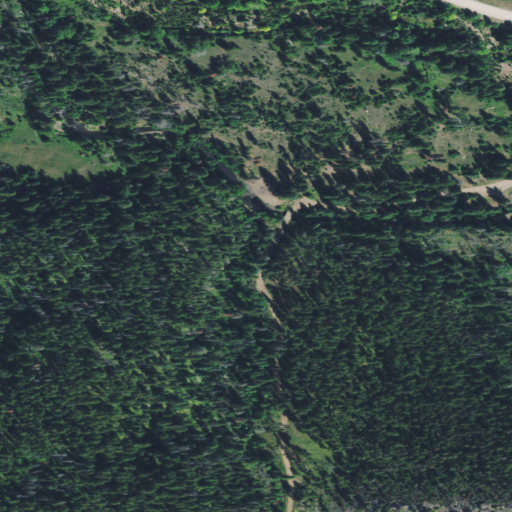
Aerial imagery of valley in Montana named Henn Gulch containing evergreen forest and shrub